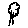
Label: tree